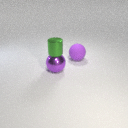
large purple metal sphere in front of large purple rubber sphere